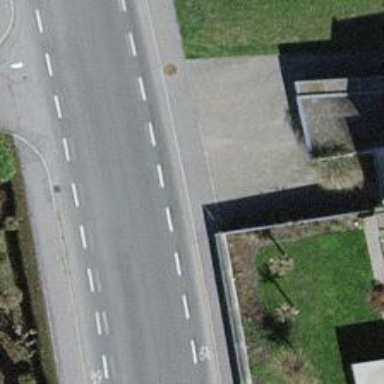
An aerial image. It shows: Residential road with asphalt surface. It has sidewalks on both sides and advisory cycle lane.